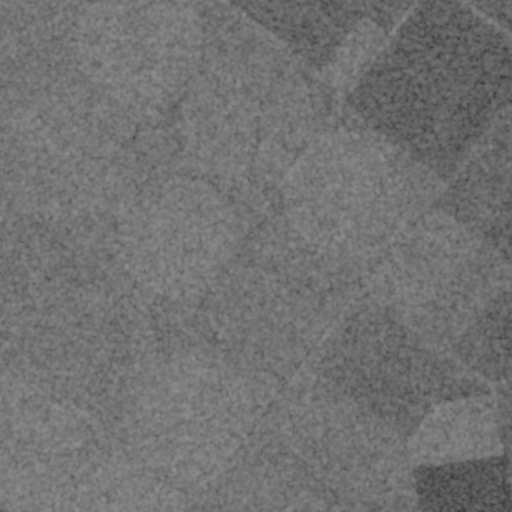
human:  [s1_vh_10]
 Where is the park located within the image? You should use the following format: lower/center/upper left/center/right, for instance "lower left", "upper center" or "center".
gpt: The park is located in the center of the image.
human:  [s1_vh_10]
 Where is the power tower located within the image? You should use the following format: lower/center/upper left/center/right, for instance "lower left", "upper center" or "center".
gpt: The power tower is located in the upper left of the image.
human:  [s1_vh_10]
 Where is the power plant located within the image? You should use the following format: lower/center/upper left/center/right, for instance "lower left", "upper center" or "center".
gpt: There is no power plant in the image.

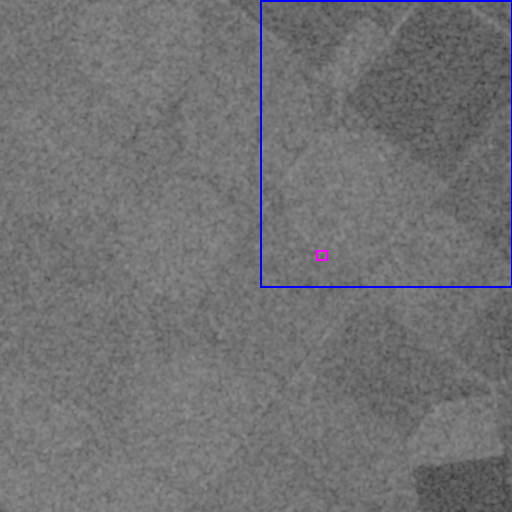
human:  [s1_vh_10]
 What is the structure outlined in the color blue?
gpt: The structure outlined in blue is a crop field.
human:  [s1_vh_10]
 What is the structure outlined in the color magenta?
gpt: The structure outlined in magenta is a park.
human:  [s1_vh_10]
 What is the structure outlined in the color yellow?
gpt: There is no yellow outline.